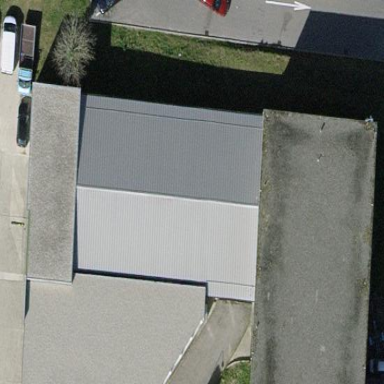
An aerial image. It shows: Industrial building.